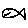
Label: fish